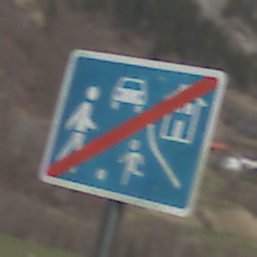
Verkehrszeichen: EndeVerkehrsberuhigterBereich
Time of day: MorningAfternoon
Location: Outdoor (Nature)
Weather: PartlyCloudy
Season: NotSpecified
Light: Natural